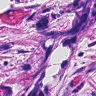
Metastatic tissue present: yes